Question: I'm trying to modify mi of Magento. I want to see some products that are on a specific category, like this:
'''
{{block type="catalog/product_list" category_id="35" column_count="4" template="catalog/product/list.phtml" }}
'''
It shows the category products, but now, I want to go a step further, and I want to remove some elements as it is the home page. I attach an image to clarify:

1 and 2 are located at the element. When we have more than one page of products, we can also see the (element 4), also located here. In this case, we only have 4 products, so we don't see the pages.
Element 3 is at element.
I want to remove element 1, 2 and 3 if it's the home page, but keep element 4 (the pages).
Any idea on how can I do that on Magento?
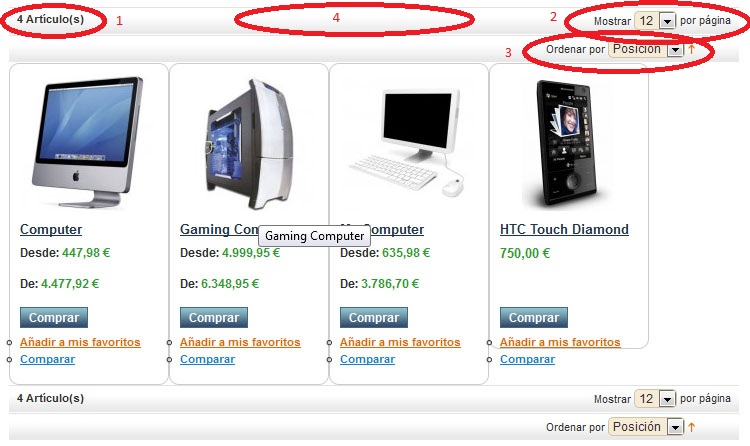
Answer: I could solve it. For anyone who could need it, without a payed extension, here I write what I did:
I duplicated this phtml on my theme folder:
'''
catalog/product/list/toolbar.phtml
catalog/product/list.phtml
'''
And I paste them on my template folder. I changed the name in order to not override the elements for the other pages that are not the home page.
'''
catalog/product/list/toolbar_home.phtml
catalog/product/list_home.phtml
'''
With this, I have 2 phtml that work only for my homepage. How do I call them?
I add the specific block on my home page:
'''
{{block type="catalog/product_list" category_id="35" column_count="4" template="catalog/product/list_home.phtml" }}
'''
I changed the template to point to my template.
On my list_home.phtml, where you can find this code:
'''
<?php echo $this->getToolbarHtml() ?>
'''
I changed it by this:
'''
<?php echo $this->getToolbarHtmlHome() ?>
'''
This function doesn't exist, so we need to create it. This function will call our .
Go to , and find the function . Copy and paste it under it. And change it to look like this:
'''
public function getToolbarHtmlHome()
{
return $this->getChildHtml('toolbar_home');
}
'''
Now that we have created all the code, you can go to and modify whatever you want. It will work only on your home page! :)